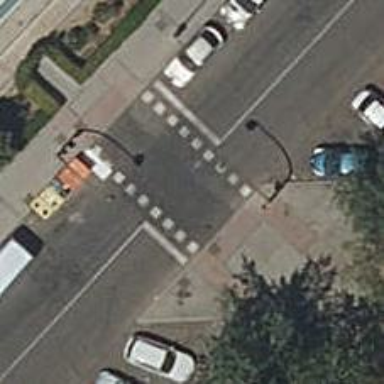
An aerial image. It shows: Road with traffic signals at the crossing.